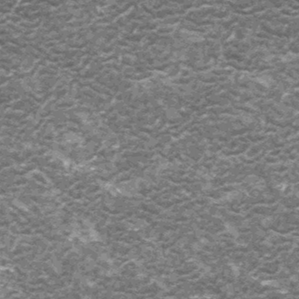
Label: frost